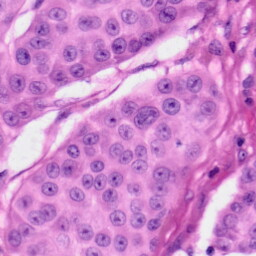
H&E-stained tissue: Skin